Field crop: maize
Growth stage: 2
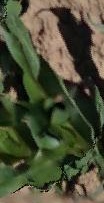
Species: maize